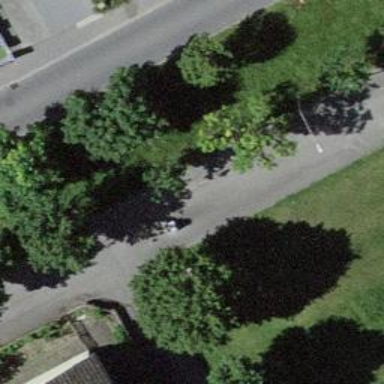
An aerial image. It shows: Bollard barrier.